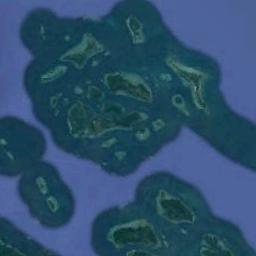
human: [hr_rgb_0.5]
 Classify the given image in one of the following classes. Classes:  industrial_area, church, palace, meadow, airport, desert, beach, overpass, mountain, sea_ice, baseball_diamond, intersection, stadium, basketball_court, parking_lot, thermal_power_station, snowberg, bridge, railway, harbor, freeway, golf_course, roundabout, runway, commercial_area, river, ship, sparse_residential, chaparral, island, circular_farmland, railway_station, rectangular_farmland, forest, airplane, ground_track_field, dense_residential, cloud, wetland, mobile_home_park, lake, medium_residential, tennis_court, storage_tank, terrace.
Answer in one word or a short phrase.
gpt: island